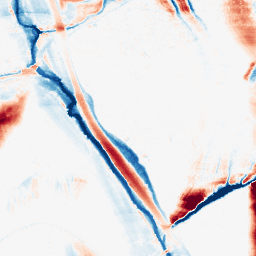
Category: morphological
Decomposition family: morphological_ellipse
Decomposition parameters: operation: average
width: 10
height: 50
Upsampling method: regularized
Upsampling parameters: scale: 4
lambda_reg: 0.001
Upsampling scale: 4